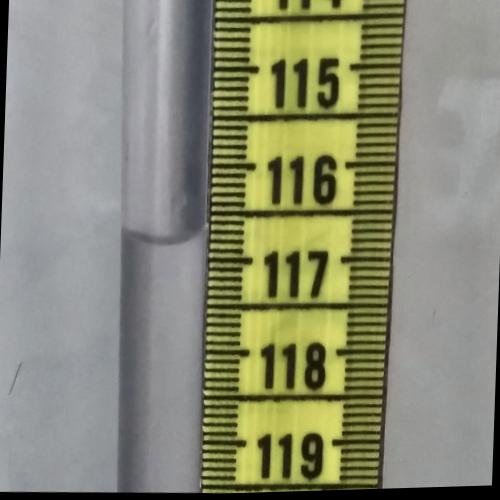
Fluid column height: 116.8 cm